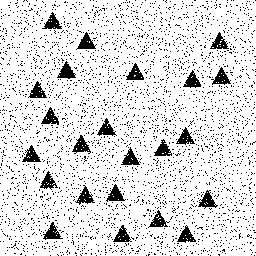
Squares: 0
Triangles: 23
Stars: 0
Total shapes: 23